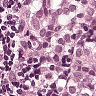
Metastatic tissue present: yes